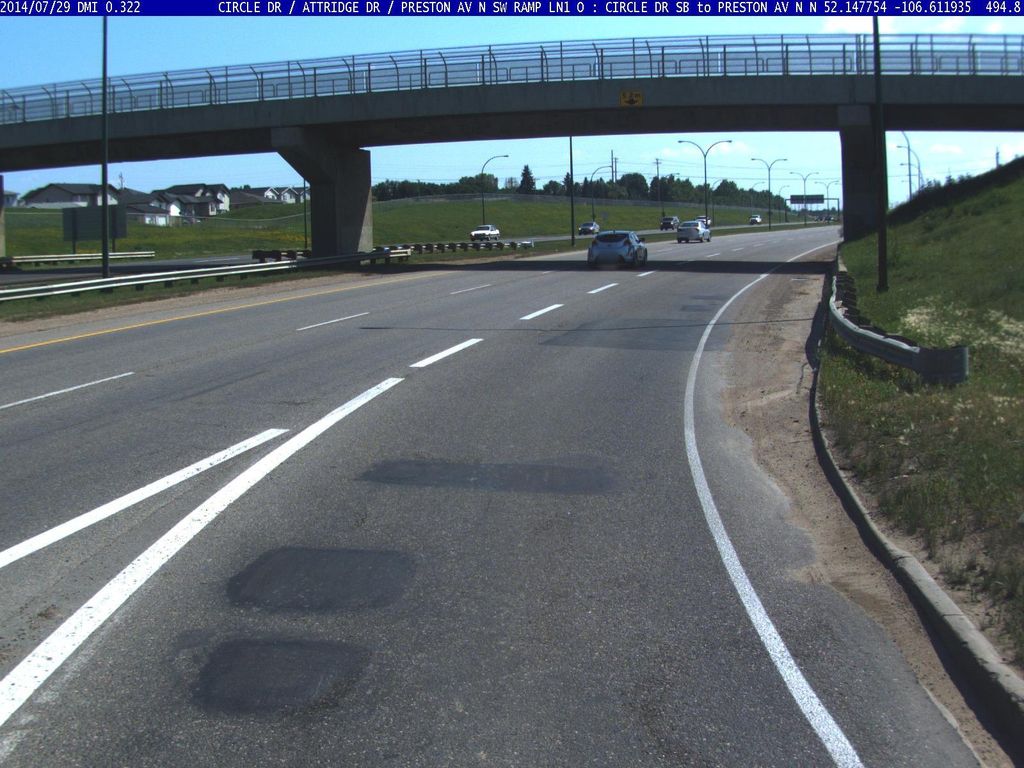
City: saskatoon